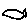
Label: fish